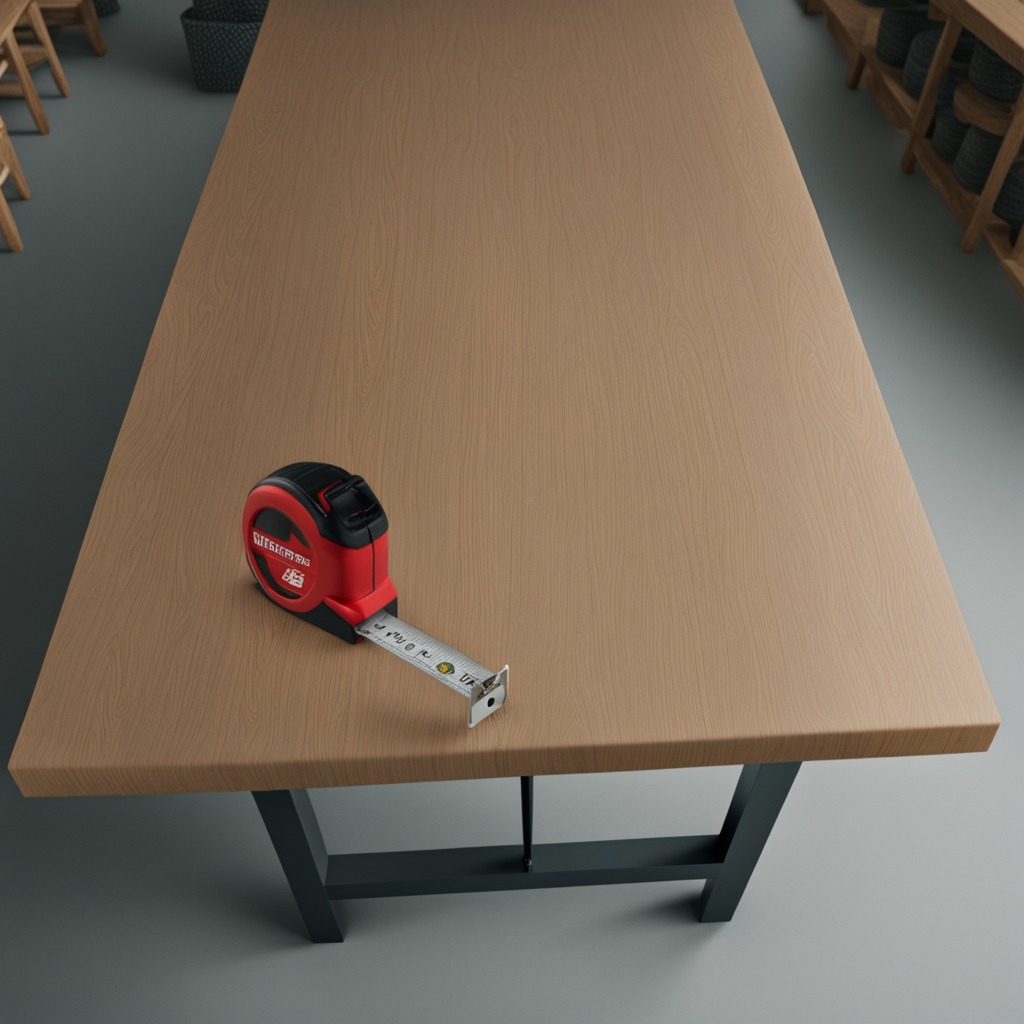
A measuring tape lies on the workbench inside a coastal fishing gear workshop.